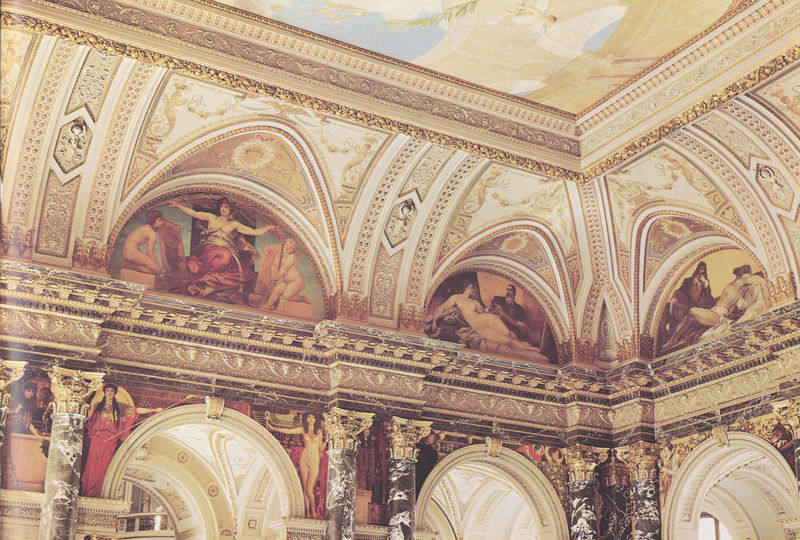
Titel: Lunetten für das Stiegenhaus des Kunsthistorischen Museums in Wien
Künstler: Hans Makart
Standort: Wien
Institution: Kunsthistorisches Museum
Schlagwörter: akt, blau, gemälde, gott, himmel, kämpfer, mann, nackt, weiß, akte, frauen, gelb, grün, ocker, braun, fenster, frau, marmor, männer, raum, schmuck, schwarz, säule, säulen, tür, zeichnung, gebäude, rot, schloss, beige, malerei, muster, ornament, wand, architektur, barock, stein, innenraum, spiegel, felder, kirche, gold, decke, gewänder, klassizismus, gotik, renaissance, rokoko, kinder, rund, engel, relief, brüste, wangen, bilder, ecke, liegen, bogen, violett, pilaster, saal, figuren, rundbogen, kuppel, jugendstil, weiblich, dekor, ornamente, verzierung, wandgemälde, wandmalerei, streifen, stuck, nackte, marmoriert, klimt, halle, foto, bögen, eingang, gang, nische, arkade, gewölbe, antike, kreuz, religion, münchen, palast, dom, nakt, knien, kreise, pracht, tizian, zwickel, architrav, arkaden, kapitelle, kapitell, halbrund, fries, tore, sims, gesims, pforte, jesus, kreuzigung, dekce, residenz, götter, hilfe, profan, fresken, historismus, makart, venus, tempel, männder, heilige, deckengemälde, deckenspiegel, fresko, kabinett, wien, zierde, absatz, prunk, bemalung, maria, korinthisch, verzeirung, allegorien, szenen, sakral, verzierungen, fresco, ikone, römisch, mamor, kapitel, gebälk, klassizistisch, göttinnen, doppel, tympanon, nischen, figurinen, deckenmalerei, traufe, gliederung, halbsäulen, lünette, schlußstein, ausstattung, empfangshalle, bogenfeld, flachdecke, ikonen, prunkvoll, kapiteööe, deckenfresko, suck, botticeli, ausmalung, stichkappen, freskenmalerei, lünetten, raumdecke, deecke, wandmalereien, kämpferplatten, schlußsteine, imitation, hohlkehle, marmorsäulen, saäulen, lapitelle, immitation, szenne, atektonische wandgestalung, ausgestaltung, bogenfelder, kaptitelle, kompsitkapitell, st. andreae, stickkappen, 19. jahrhundert